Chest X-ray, AP view. Patient: 36 years old, sex M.
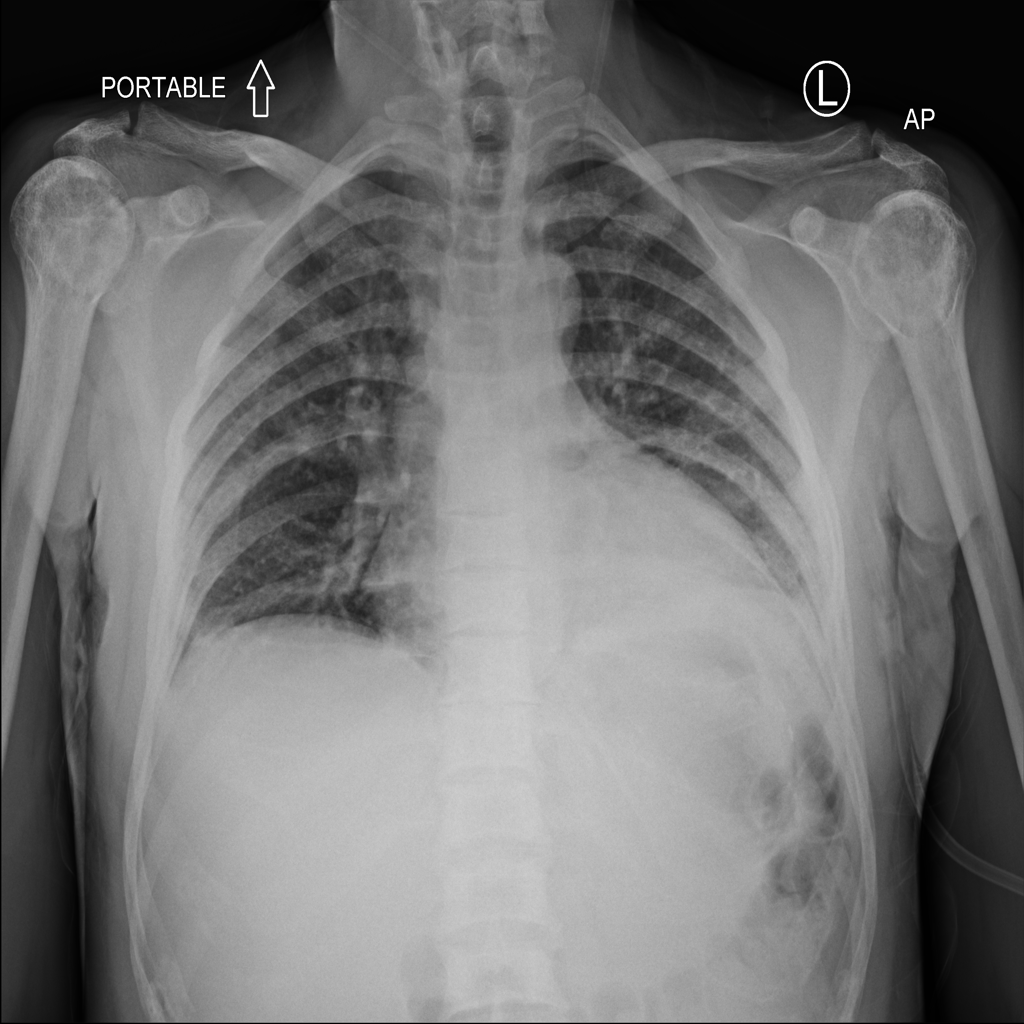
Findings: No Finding